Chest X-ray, PA view. Patient: 35 years old, sex M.
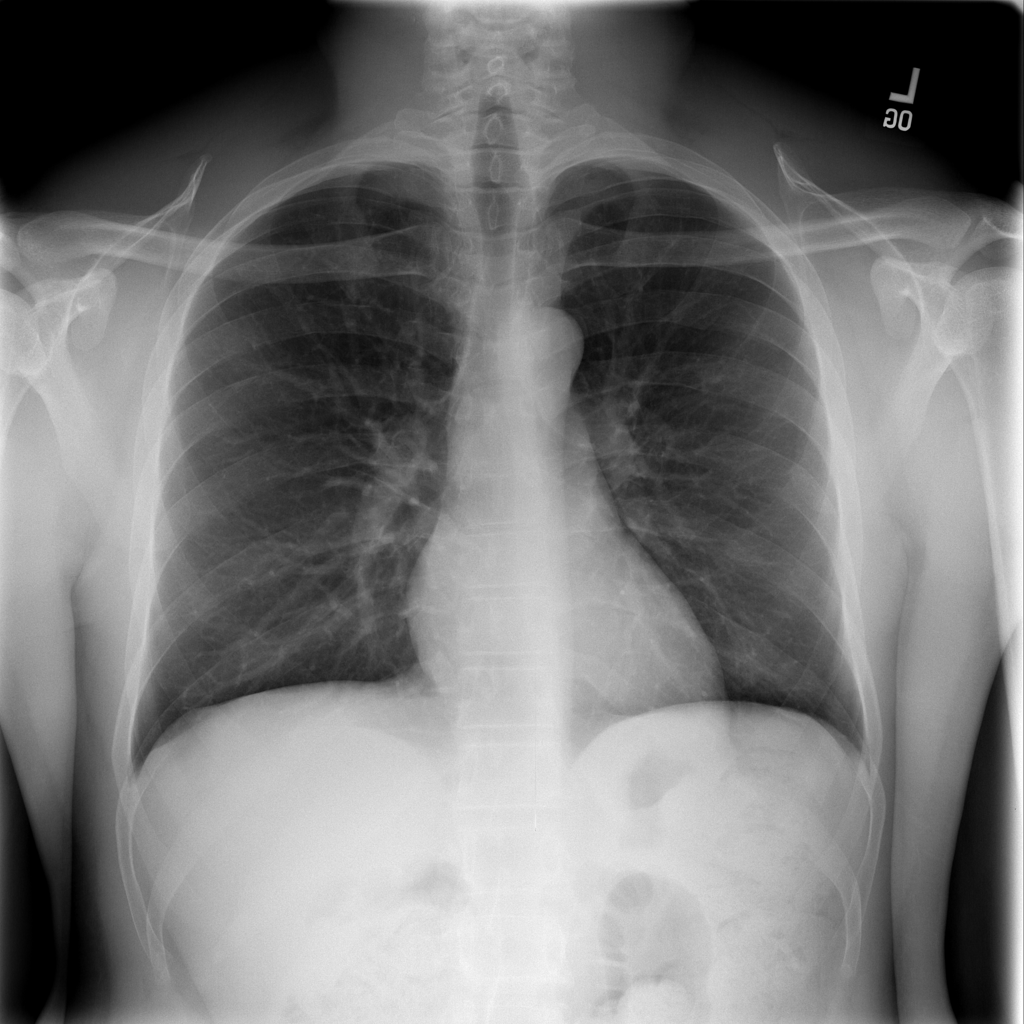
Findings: No Finding